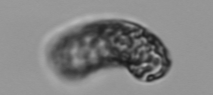
Label: Guinardia_striata